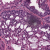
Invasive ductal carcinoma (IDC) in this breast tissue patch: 0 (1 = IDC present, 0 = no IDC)